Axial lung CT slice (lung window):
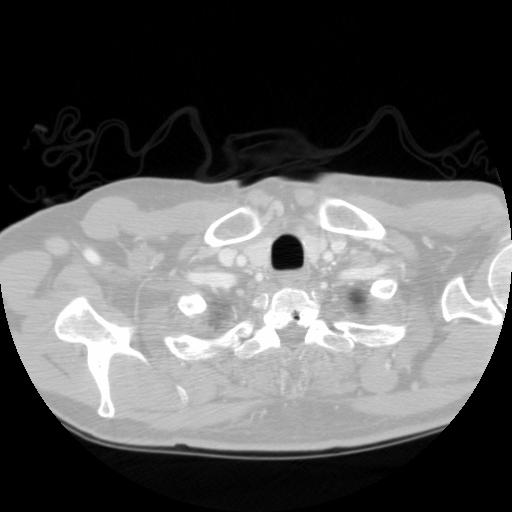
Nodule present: no